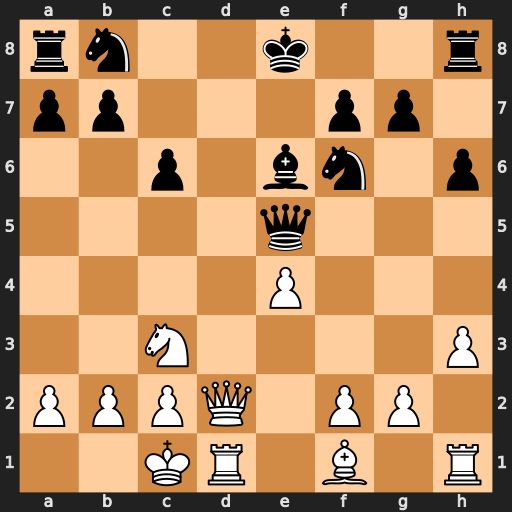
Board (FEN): rn2k2r/pp3pp1/2p1bn1p/4q3/4P3/2N4P/PPPQ1PP1/2KR1B1R
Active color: w
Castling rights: kq
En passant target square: -
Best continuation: Qd8#